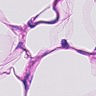
Metastatic tissue present: no